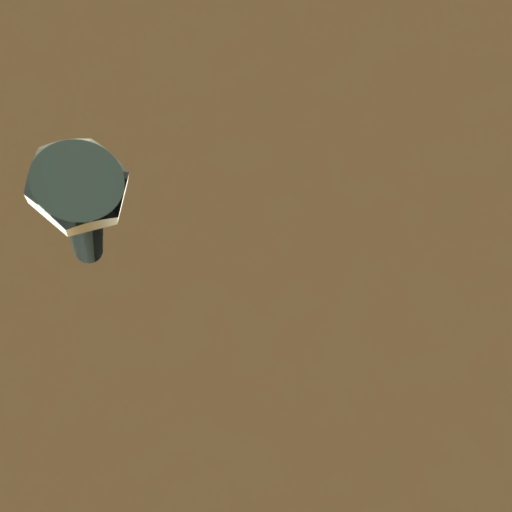
Label: bolt